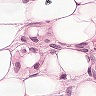
Metastatic tissue present: yes